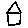
Label: house